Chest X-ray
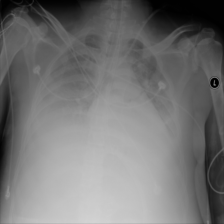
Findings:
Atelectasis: negative
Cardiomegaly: negative
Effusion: positive
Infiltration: negative
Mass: negative
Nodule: negative
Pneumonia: negative
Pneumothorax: negative
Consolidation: negative
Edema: positive
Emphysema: negative
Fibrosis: negative
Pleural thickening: negative
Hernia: negative